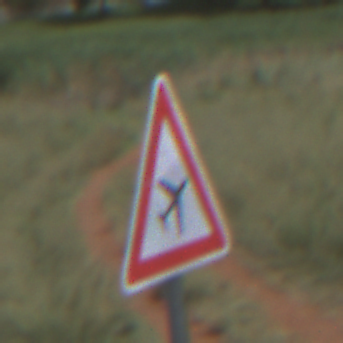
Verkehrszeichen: FlugbetriebLinks
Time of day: Midday
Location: Outdoor (Nature)
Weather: PartlyCloudy
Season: NotSpecified
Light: Natural